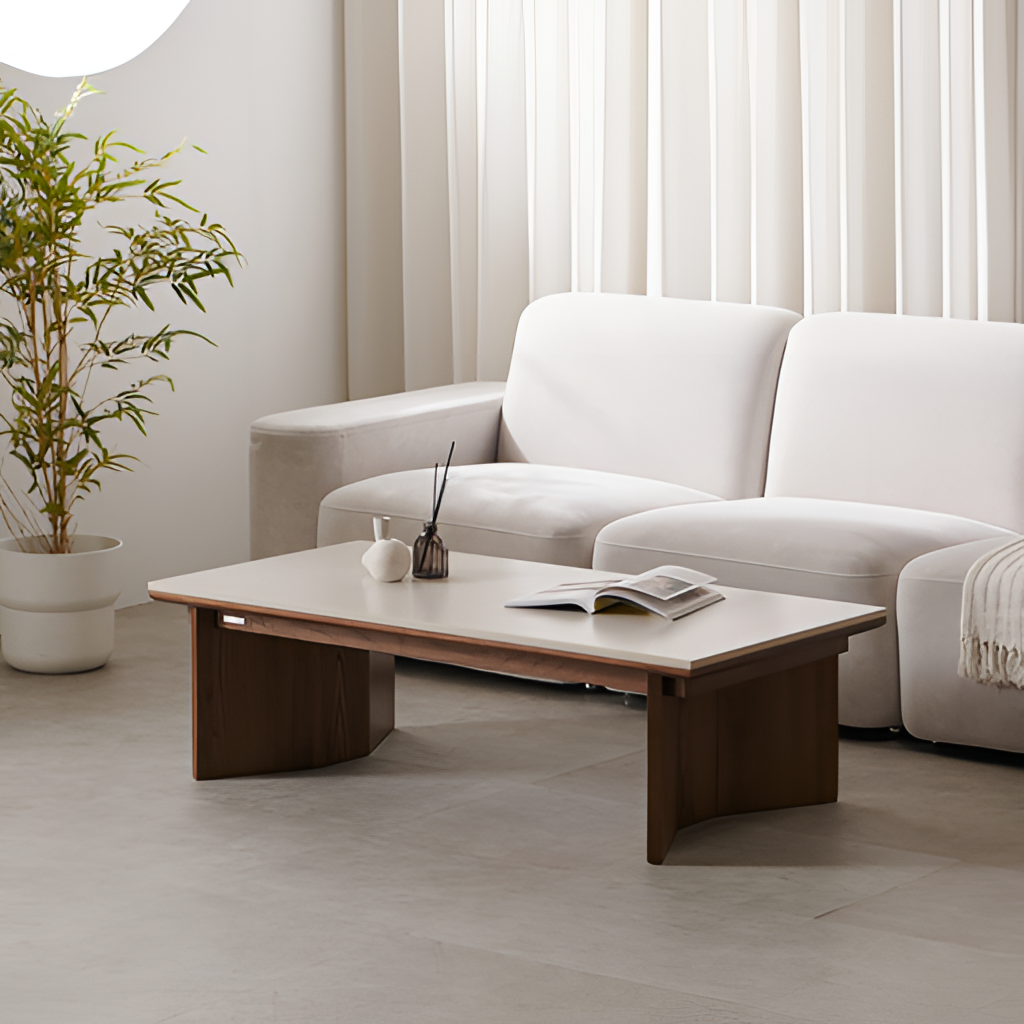
fabric sofa, living room, contemporary, fabric wallpaper, with vertical striped pattern, gray tile flooring, with large square pattern